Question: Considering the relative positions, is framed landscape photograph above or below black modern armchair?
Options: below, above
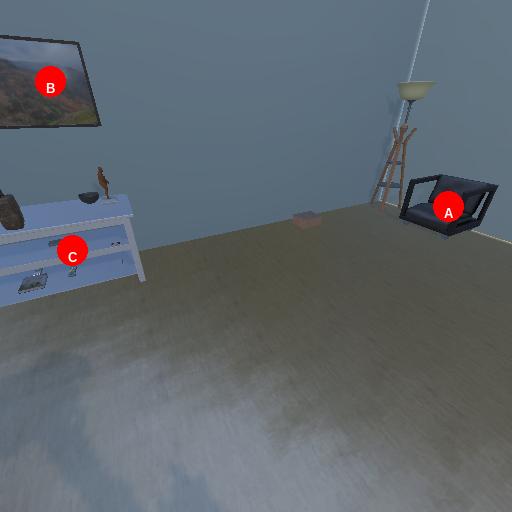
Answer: below